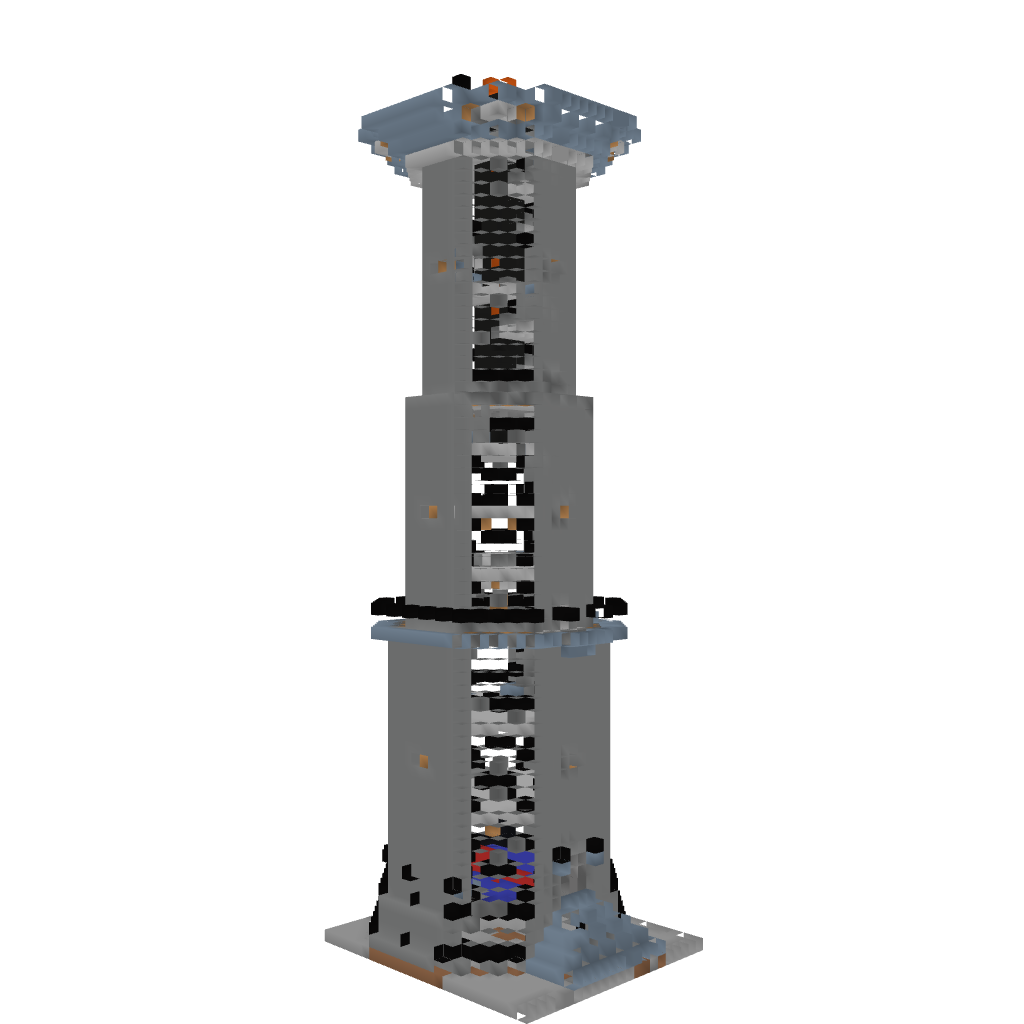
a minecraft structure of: ThulsaDooM's Tower of Power